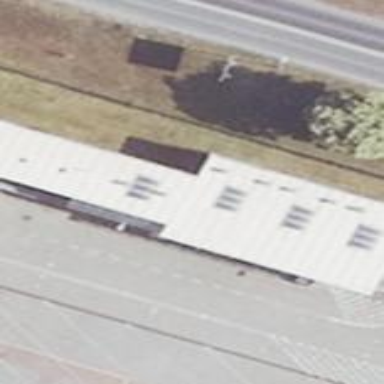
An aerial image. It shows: Service building.